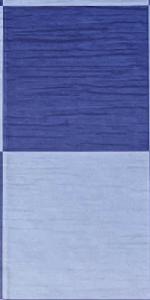
Label: Empty